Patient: sex M, age 57
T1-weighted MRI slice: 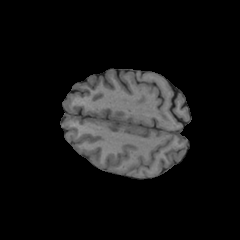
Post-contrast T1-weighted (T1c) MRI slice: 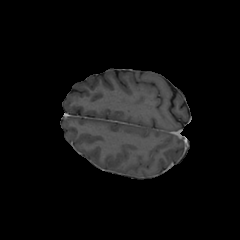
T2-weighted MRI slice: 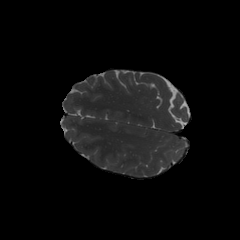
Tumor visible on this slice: no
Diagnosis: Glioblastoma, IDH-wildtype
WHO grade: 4